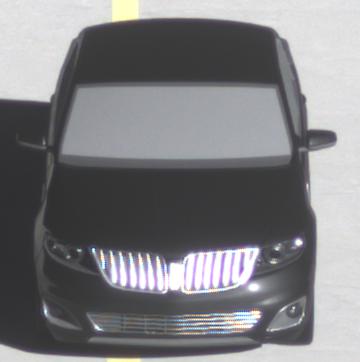
Make: Lincoln
Model: MKS
Detailed model: -
Model produced from: 2008
Model produced until: 2011
Doors: 4
Color: black
Road condition: dry road
Daytime: morning or afternoon
Contrast: high contrast